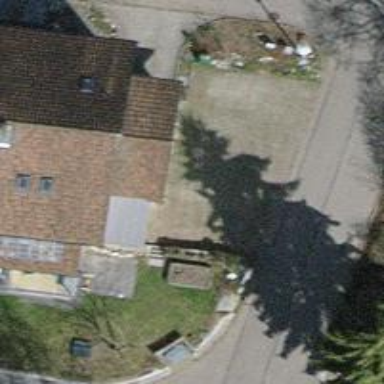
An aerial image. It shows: Terrace building.